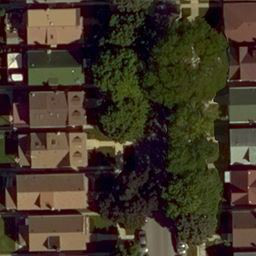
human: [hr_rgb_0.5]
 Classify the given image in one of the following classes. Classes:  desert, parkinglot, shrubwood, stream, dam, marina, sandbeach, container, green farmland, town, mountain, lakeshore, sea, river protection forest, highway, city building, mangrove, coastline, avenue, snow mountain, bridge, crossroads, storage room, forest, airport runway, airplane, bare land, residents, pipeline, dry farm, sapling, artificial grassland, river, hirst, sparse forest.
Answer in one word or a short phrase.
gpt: residents